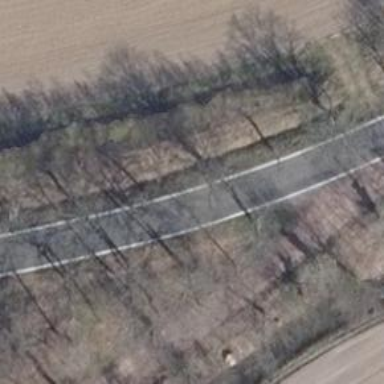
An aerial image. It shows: Row of trees in natural setting.